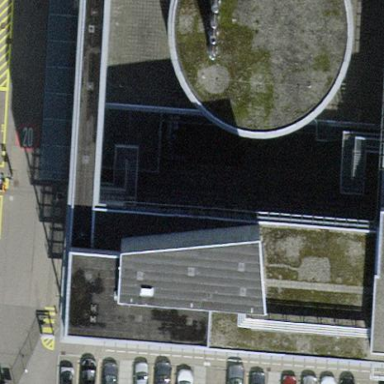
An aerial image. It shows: Part of the building is designated for commercial use.